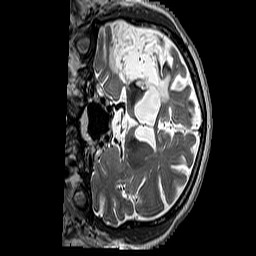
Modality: T2w
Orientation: coronal
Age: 68
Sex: male
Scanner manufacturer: siemens
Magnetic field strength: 3 T
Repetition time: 3.2 s
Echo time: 0.212 s